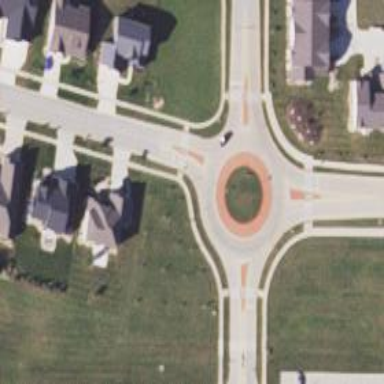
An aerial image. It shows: Marked crossing on the road.